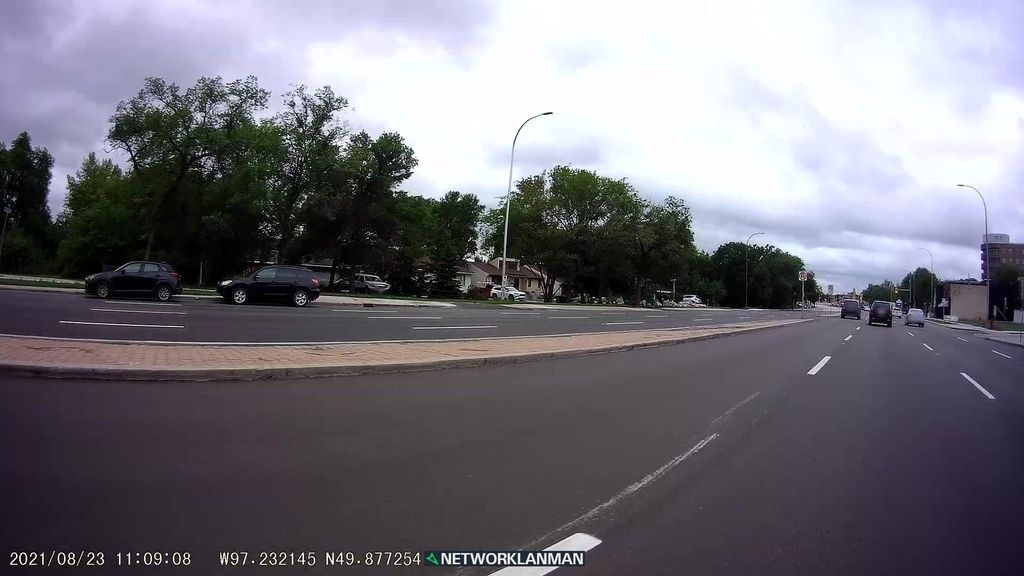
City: winnipeg